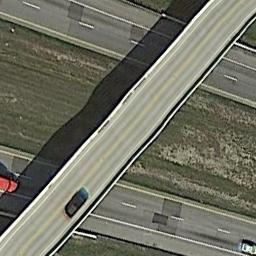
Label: overpass